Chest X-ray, PA view. Patient: 48 years old, sex F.
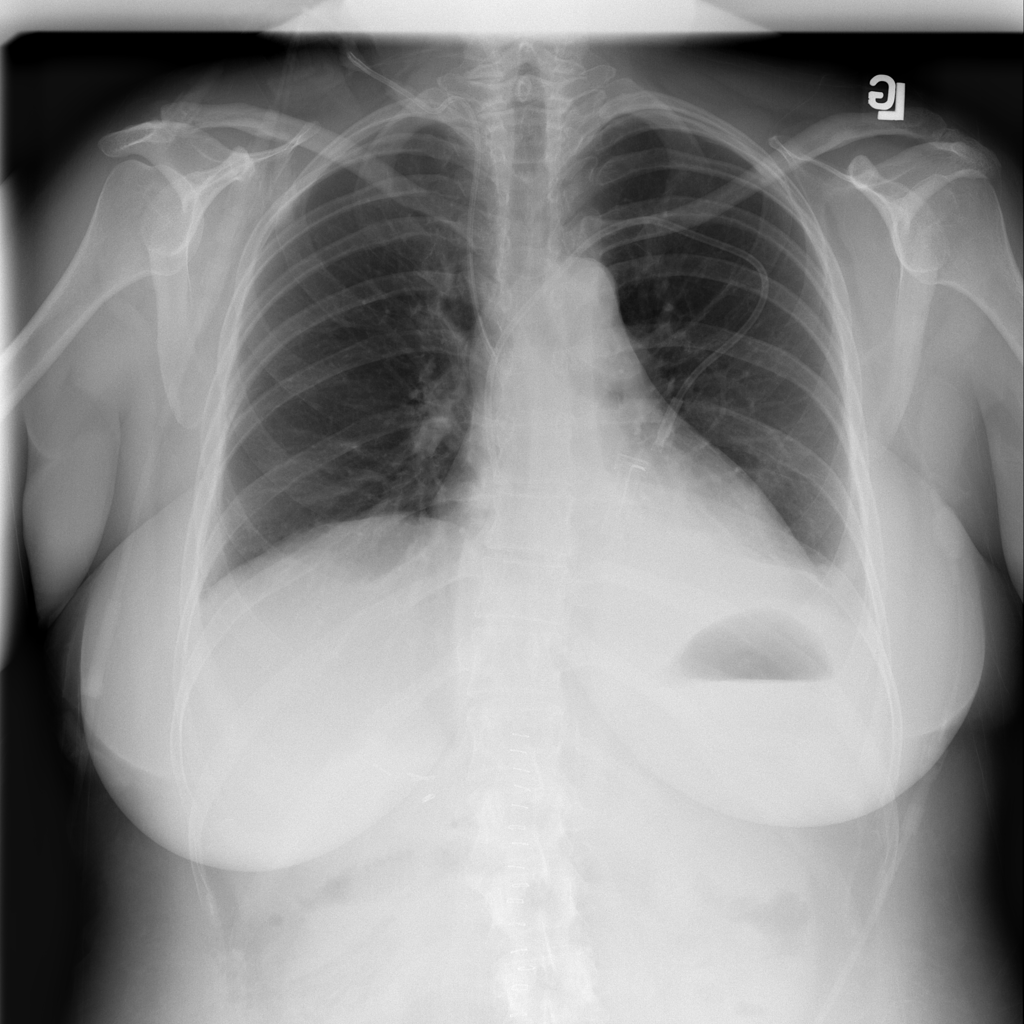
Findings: Effusion, Infiltration